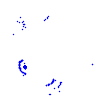
Particle: pion